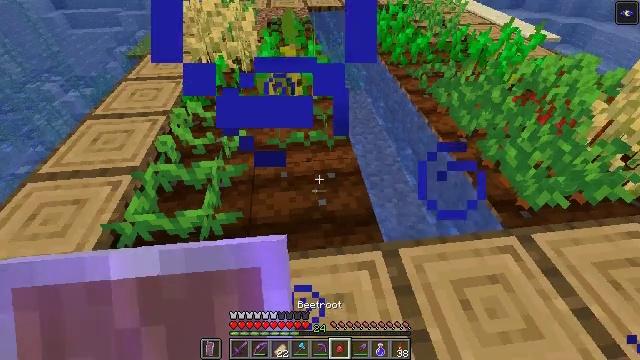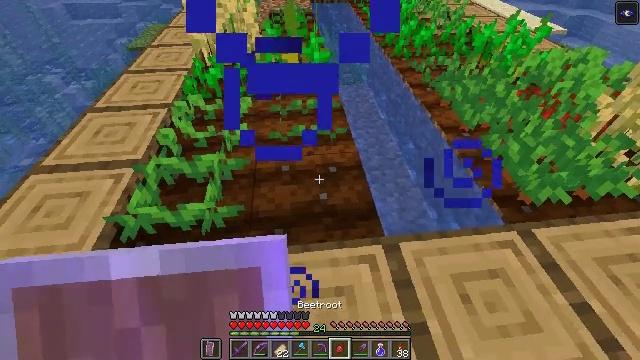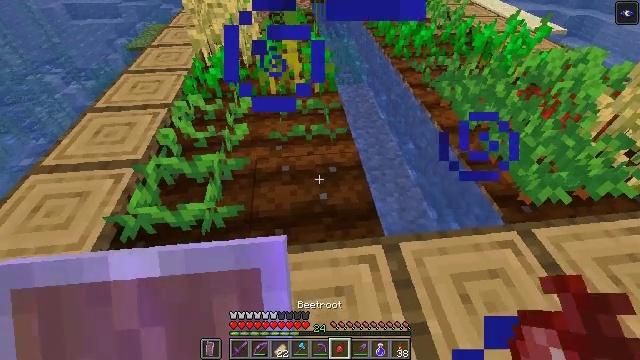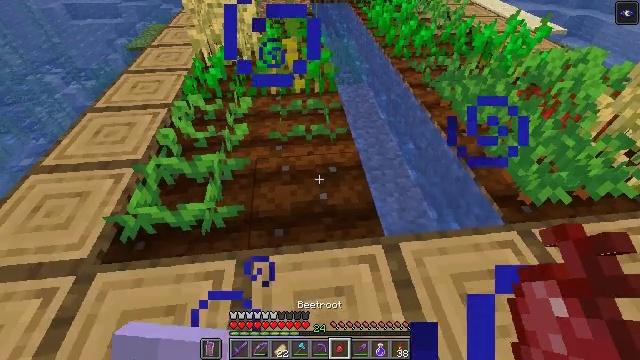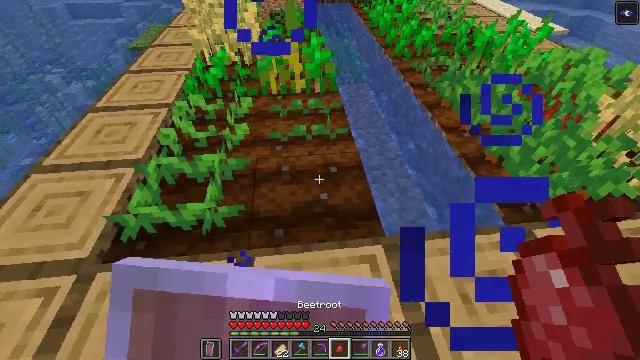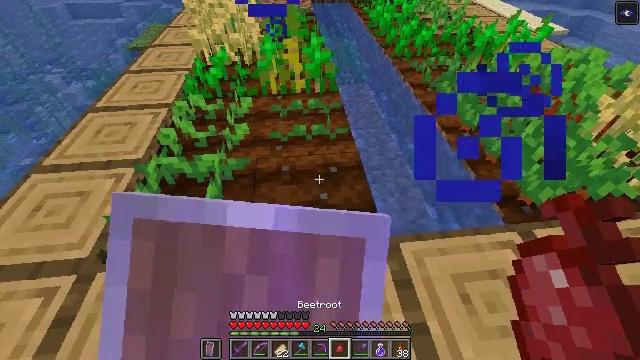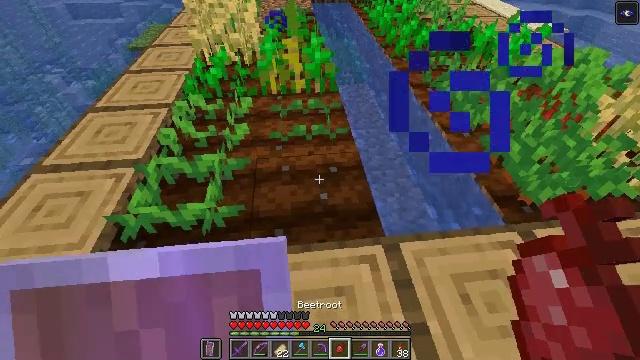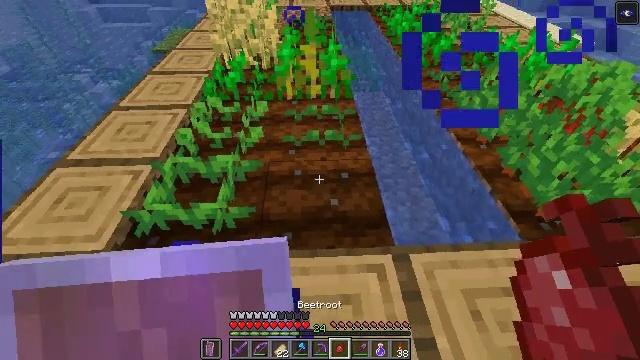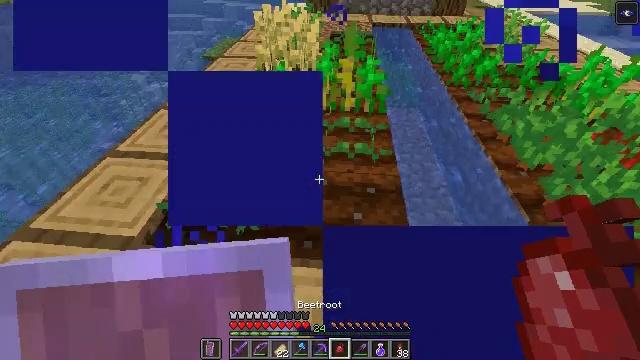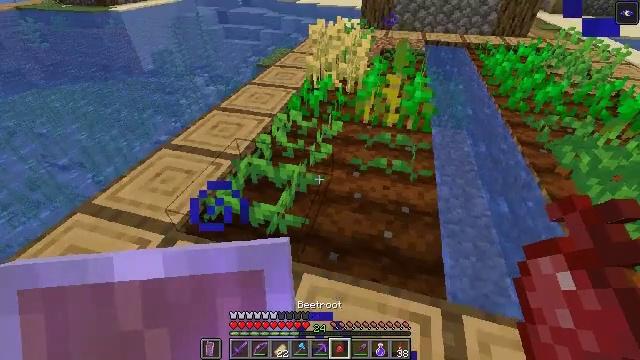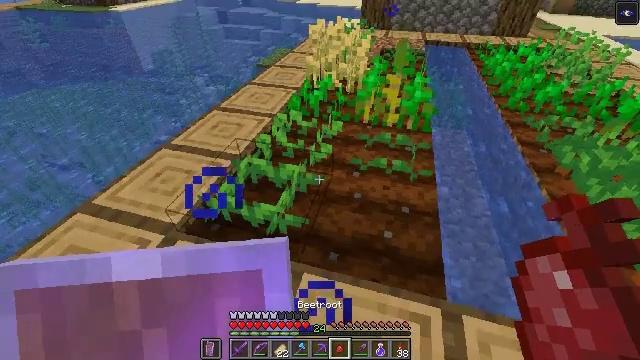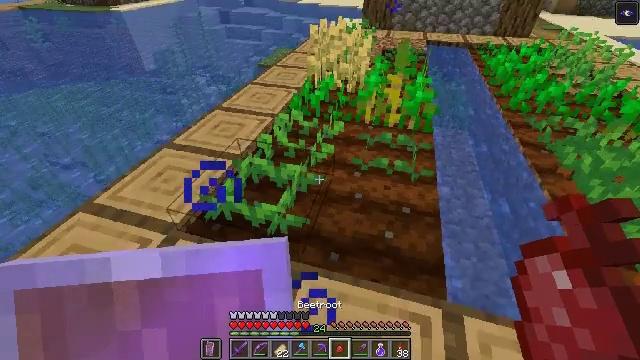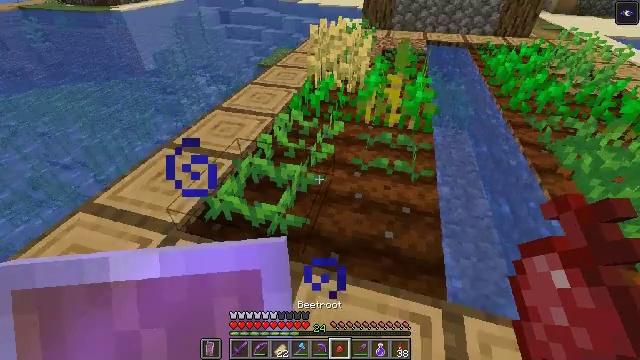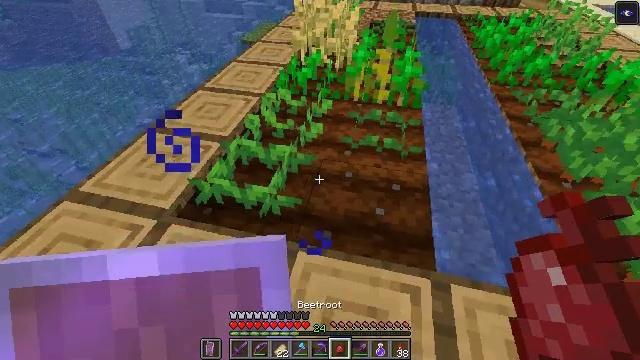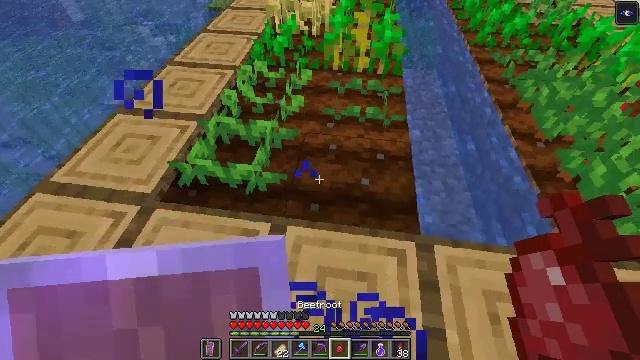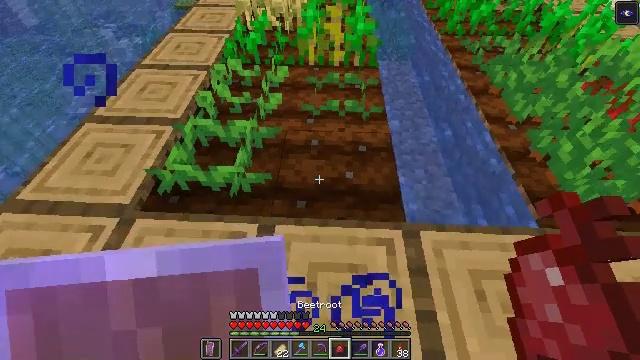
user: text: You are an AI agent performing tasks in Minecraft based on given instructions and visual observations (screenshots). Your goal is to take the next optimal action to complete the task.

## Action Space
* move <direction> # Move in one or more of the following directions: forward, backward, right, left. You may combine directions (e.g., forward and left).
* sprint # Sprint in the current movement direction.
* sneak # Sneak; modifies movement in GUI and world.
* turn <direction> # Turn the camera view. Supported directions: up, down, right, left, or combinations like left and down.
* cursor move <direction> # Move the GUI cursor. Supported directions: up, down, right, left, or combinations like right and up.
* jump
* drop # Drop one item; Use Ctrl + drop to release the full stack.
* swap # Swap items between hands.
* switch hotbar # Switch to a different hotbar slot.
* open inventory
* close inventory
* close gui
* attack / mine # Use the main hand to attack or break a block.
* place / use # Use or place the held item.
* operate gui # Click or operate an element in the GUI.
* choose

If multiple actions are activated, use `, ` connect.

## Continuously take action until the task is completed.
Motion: motion action
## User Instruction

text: Drop a beetroot.
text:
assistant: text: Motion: turn down
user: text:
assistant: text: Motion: no_op
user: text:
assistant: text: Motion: use / place
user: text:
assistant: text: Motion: use / place
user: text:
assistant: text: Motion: use / place
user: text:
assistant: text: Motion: no_op
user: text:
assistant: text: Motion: turn left and up
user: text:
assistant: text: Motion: turn left and up
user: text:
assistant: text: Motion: turn left and up
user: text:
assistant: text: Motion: no_op
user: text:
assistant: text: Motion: no_op
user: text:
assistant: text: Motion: no_op
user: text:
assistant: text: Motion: turn right and down
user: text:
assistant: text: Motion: turn right and down
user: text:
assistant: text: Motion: turn right
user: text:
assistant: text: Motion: turn right and up
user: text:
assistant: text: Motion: turn right
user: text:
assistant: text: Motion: use / place
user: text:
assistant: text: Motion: use / place
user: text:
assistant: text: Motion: use / place
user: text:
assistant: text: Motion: use / place
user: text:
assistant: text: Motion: no_op
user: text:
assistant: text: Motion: no_op
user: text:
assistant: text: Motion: no_op
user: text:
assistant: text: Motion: no_op
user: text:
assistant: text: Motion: no_op
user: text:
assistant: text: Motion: no_op
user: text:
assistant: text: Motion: no_op
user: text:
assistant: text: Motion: no_op
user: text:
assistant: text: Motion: no_op